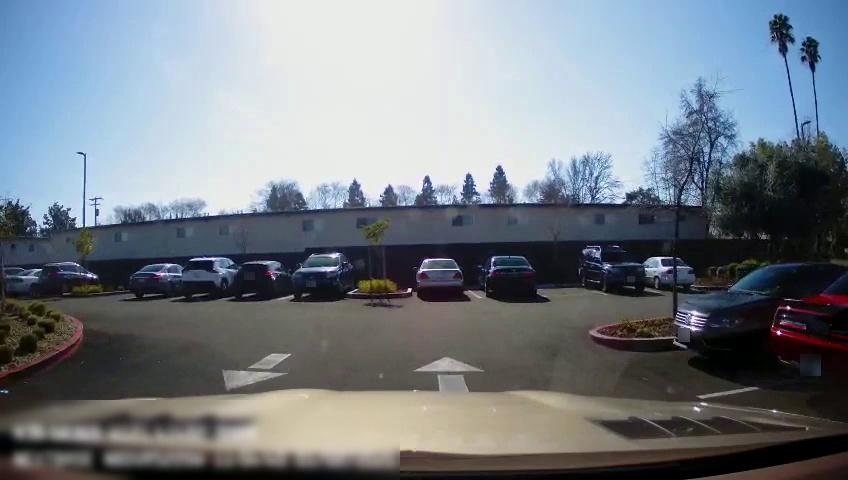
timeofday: Day
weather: Sunny
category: Drivable Space
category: Vehicles | Car
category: Vehicles | Car
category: Vehicles | Car
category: Vehicles | SUV
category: Vehicles | Car
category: Vehicles | Car
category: Vehicles | SUV
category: Vehicles | Car
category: Vehicles | SUV
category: Vehicles | Car
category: Vehicles | SUV
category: Vehicles | SUV
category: Vehicles | Car